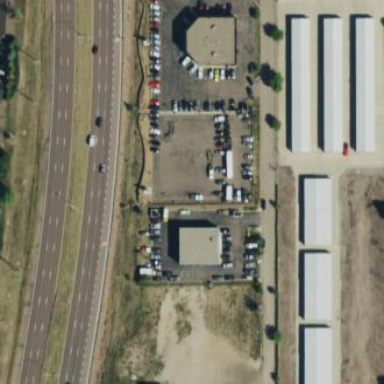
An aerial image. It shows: Car shop.